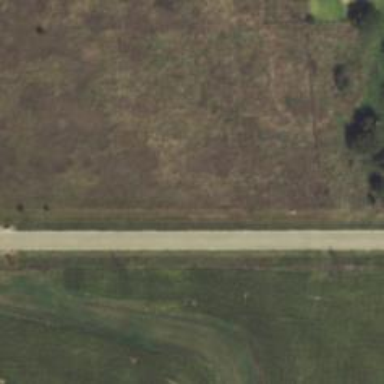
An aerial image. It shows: Tertiary road.